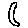
Label: moon